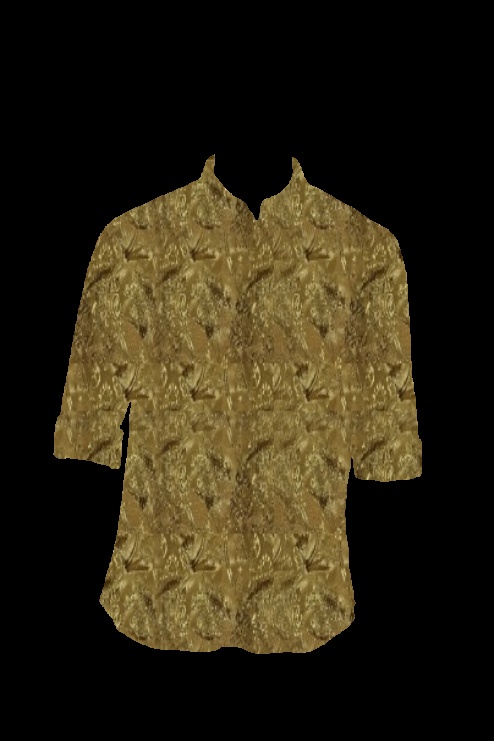
gold camo camisole